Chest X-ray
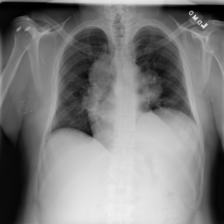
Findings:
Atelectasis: negative
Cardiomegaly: negative
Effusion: negative
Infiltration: negative
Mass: negative
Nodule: negative
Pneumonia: negative
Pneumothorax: negative
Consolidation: negative
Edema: negative
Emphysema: negative
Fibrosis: negative
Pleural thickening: negative
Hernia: negative